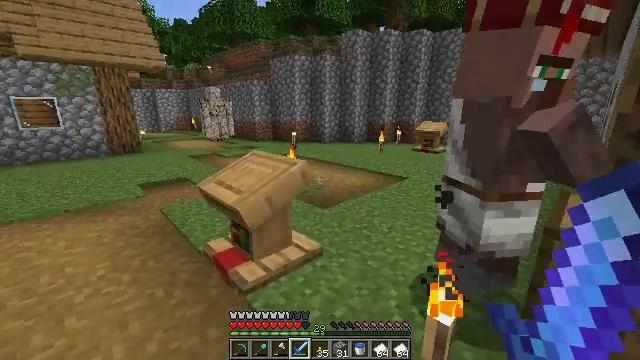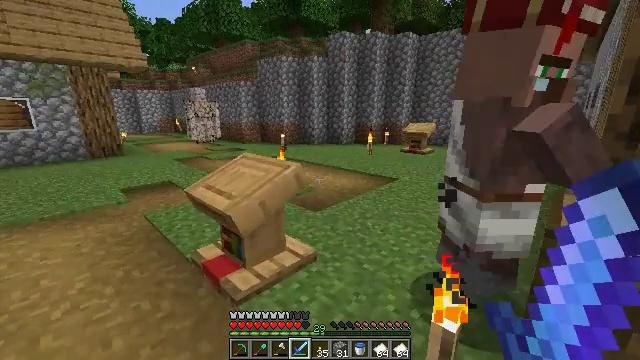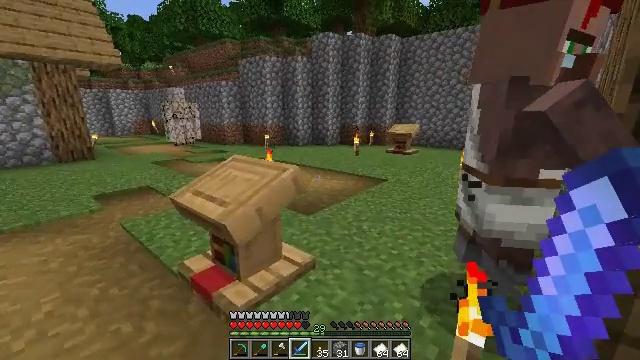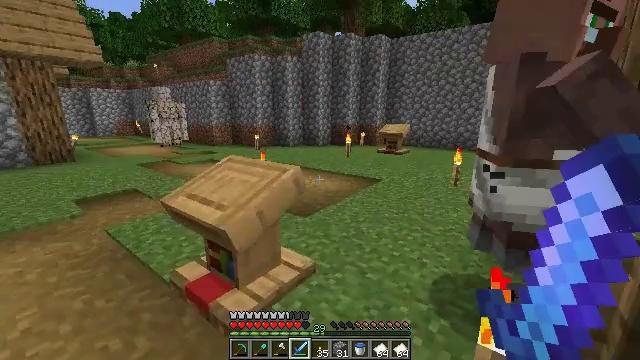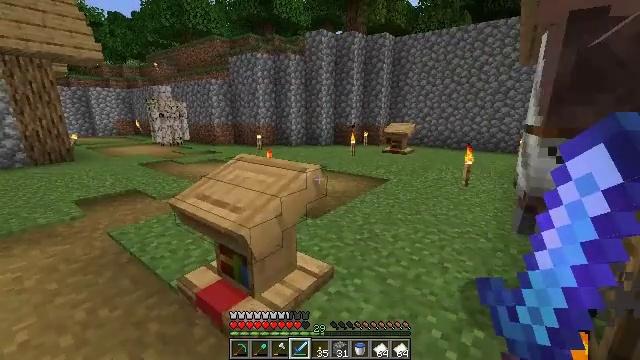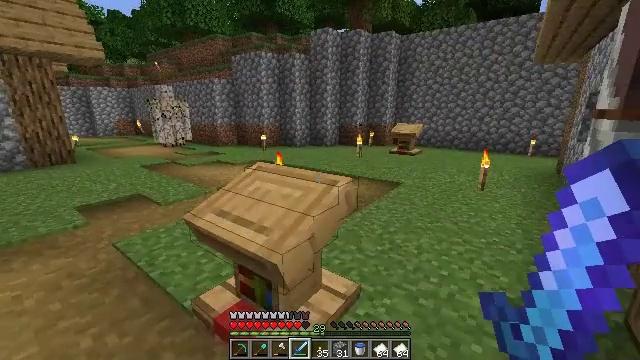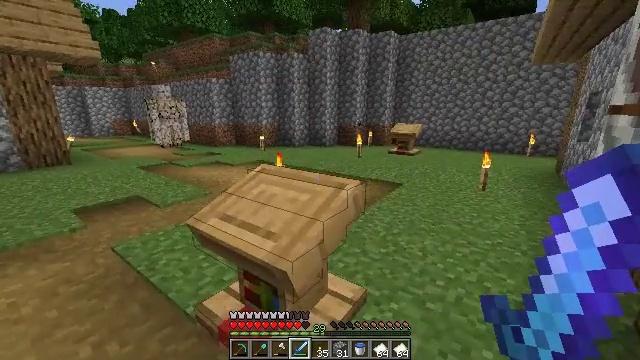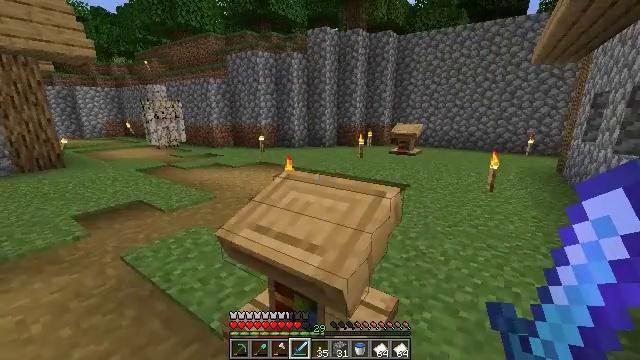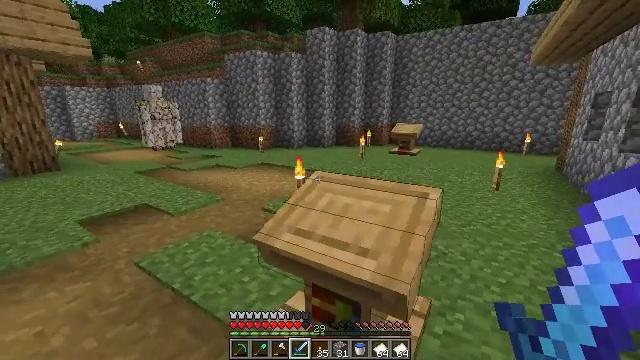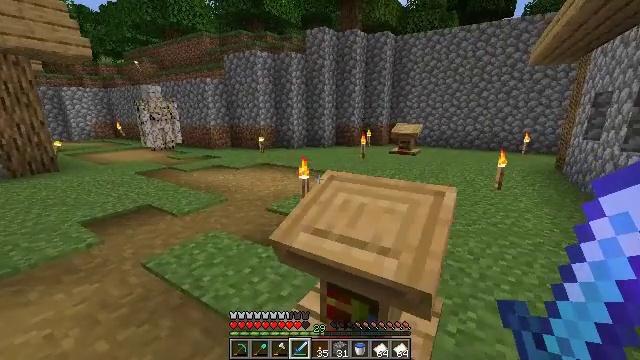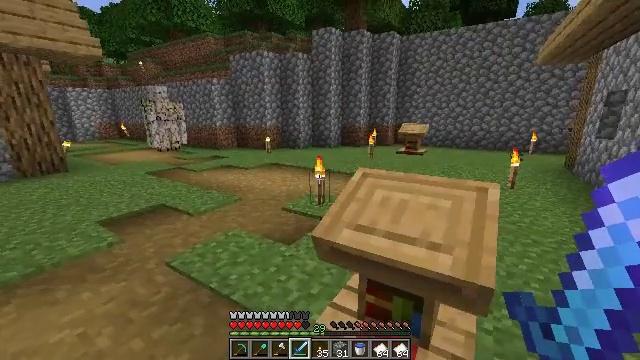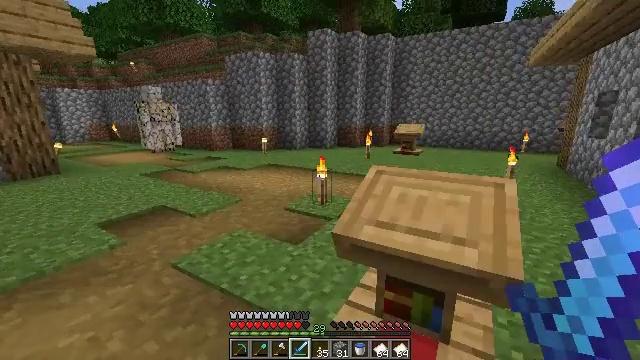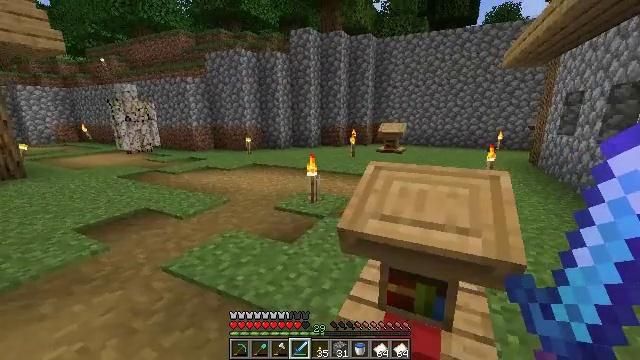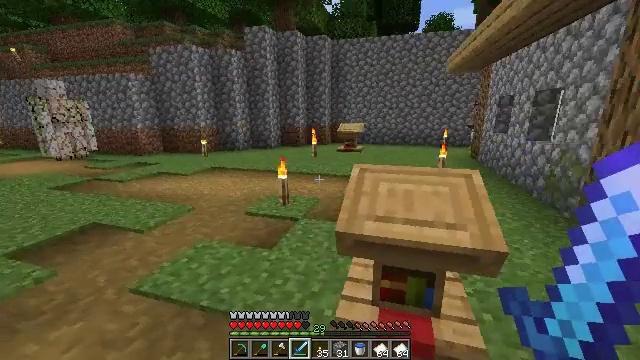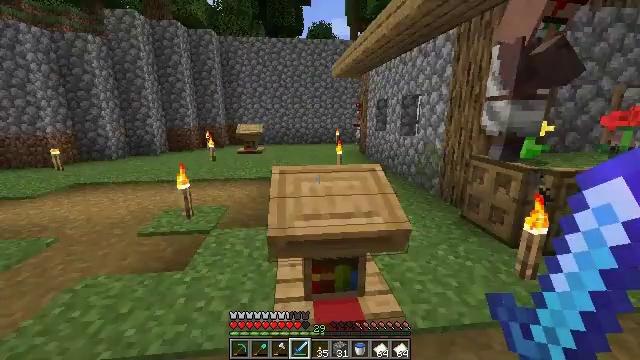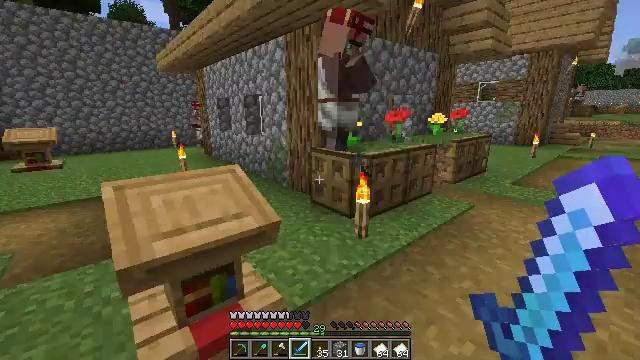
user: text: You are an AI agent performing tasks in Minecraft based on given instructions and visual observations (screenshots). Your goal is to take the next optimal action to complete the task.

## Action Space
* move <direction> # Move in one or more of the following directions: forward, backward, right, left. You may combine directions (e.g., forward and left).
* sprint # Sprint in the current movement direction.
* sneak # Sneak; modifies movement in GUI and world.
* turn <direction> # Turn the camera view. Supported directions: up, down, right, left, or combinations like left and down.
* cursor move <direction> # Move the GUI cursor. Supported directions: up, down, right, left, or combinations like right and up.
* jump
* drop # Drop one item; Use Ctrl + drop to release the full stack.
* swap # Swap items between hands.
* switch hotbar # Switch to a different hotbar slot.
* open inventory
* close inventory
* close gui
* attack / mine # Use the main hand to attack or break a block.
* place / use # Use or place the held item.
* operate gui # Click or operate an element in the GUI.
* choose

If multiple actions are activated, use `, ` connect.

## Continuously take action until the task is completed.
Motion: motion action
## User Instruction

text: Make a chest using planks.
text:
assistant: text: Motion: move forward and move left, turn right
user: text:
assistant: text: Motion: move forward and move left, turn right
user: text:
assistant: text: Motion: move forward and move left, turn right
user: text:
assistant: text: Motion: move forward and move left
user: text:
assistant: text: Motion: move forward and move left
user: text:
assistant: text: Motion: move left
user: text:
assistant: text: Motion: move left, turn right
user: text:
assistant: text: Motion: move left, turn right
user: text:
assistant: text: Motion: move left
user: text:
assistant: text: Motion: move left
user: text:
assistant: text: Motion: move left, turn right
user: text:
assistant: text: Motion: move left, turn right
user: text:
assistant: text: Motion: move left, turn right
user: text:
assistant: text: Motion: move left, turn right
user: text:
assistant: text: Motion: move left, turn right
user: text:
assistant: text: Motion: move left, turn right
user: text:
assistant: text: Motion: move left, turn right
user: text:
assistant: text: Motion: no_op
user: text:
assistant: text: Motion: no_op
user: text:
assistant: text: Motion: no_op
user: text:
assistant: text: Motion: no_op
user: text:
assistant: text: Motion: no_op
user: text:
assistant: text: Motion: no_op
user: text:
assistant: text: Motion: no_op
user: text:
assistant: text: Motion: no_op
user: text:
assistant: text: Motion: no_op
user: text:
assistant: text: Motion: no_op
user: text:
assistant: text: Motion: move forward
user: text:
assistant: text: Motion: move forward and move right
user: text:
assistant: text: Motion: move forward and move right